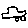
Label: car